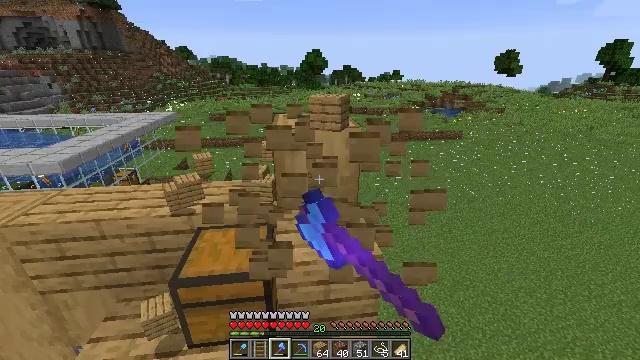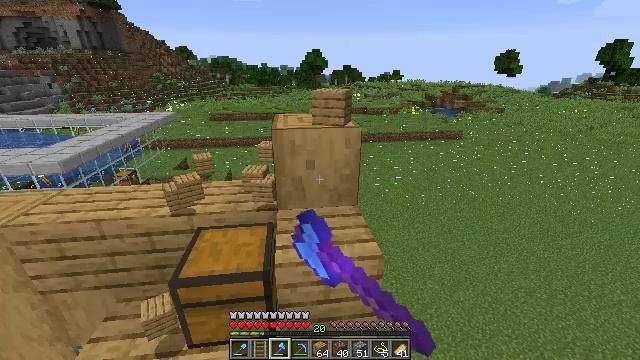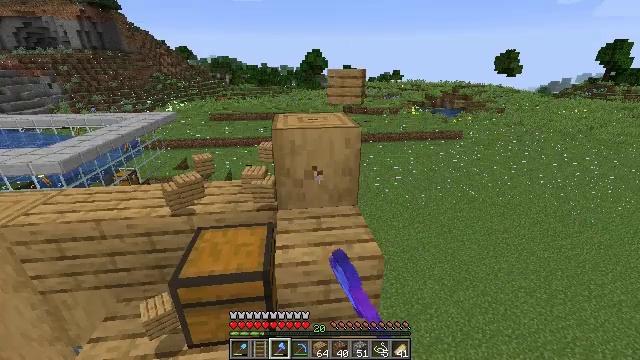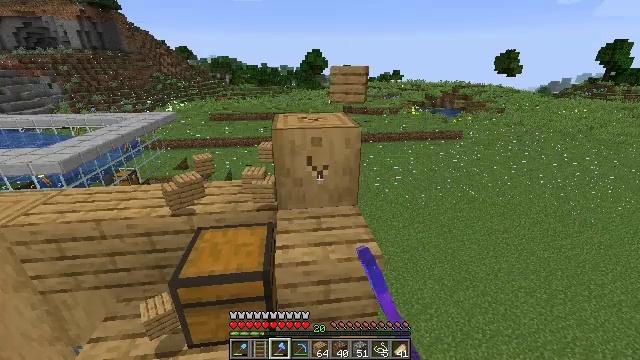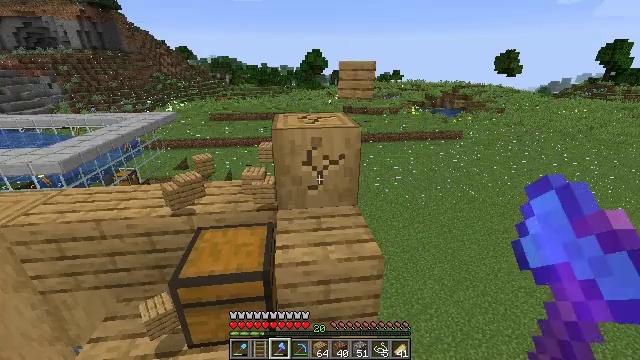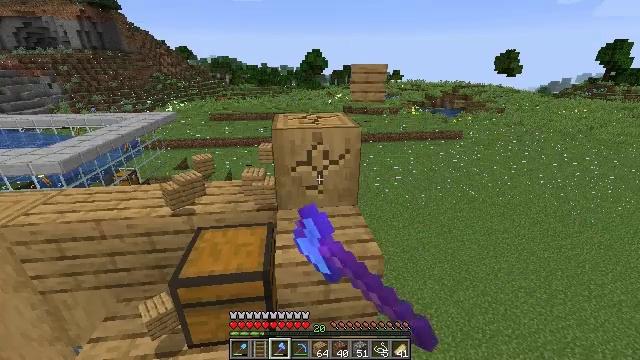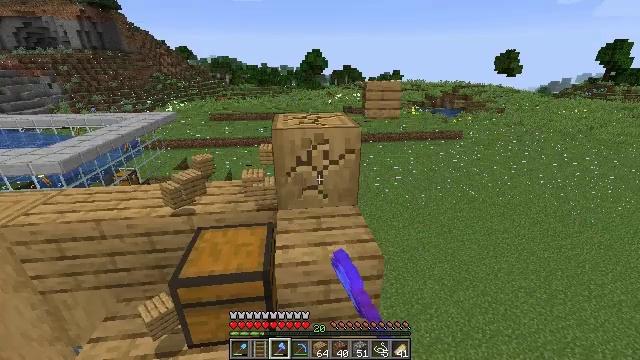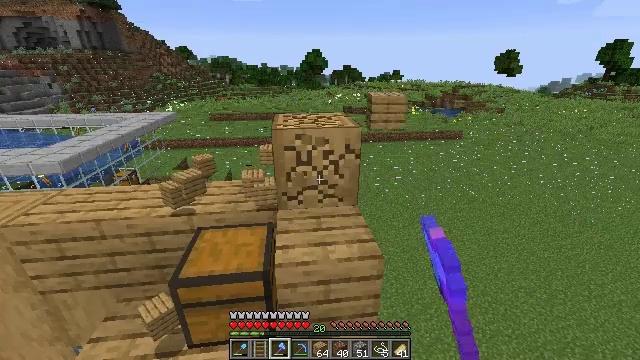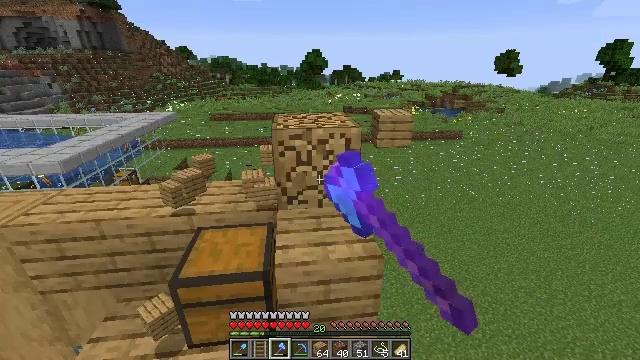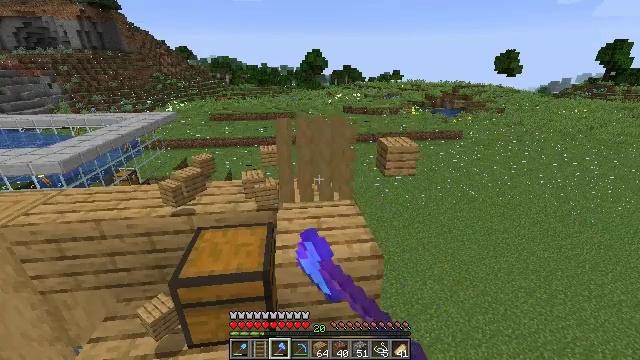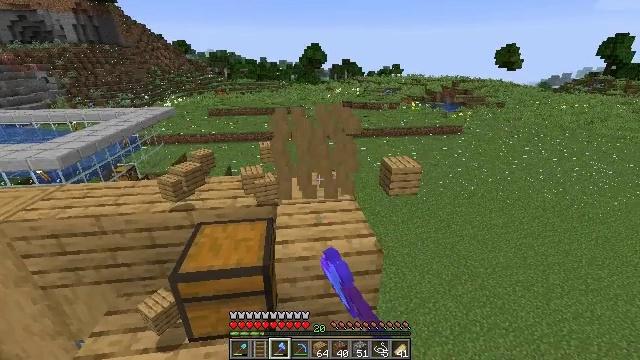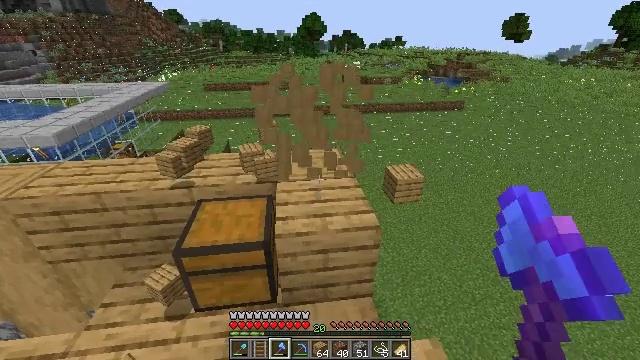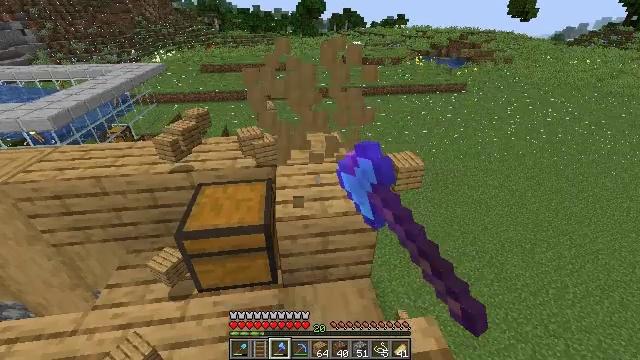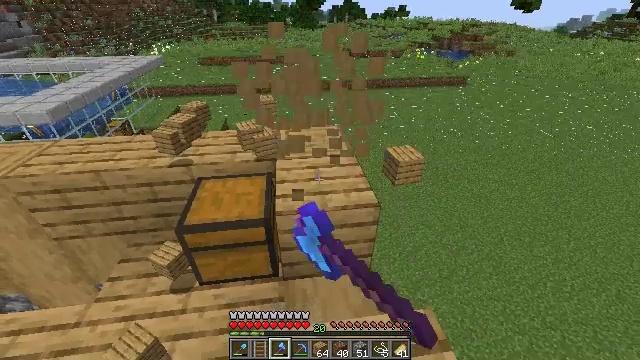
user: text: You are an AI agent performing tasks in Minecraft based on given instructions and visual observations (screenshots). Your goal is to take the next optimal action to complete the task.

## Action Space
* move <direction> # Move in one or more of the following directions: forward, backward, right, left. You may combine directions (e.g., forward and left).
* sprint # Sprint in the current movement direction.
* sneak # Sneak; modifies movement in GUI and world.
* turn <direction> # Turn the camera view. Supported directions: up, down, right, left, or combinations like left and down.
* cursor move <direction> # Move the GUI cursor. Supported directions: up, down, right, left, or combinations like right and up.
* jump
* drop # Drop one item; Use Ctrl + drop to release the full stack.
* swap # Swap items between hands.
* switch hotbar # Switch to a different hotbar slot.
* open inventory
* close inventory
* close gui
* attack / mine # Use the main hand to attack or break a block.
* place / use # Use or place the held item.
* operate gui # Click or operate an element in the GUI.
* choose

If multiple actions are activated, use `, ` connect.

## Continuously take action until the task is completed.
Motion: motion action
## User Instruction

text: Gather stripped oak log from a tree.
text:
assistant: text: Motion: attack / mine
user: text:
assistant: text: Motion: attack / mine
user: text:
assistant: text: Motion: attack / mine
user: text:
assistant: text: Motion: attack / mine
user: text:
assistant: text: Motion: attack / mine
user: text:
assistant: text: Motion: attack / mine
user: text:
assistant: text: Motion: attack / mine
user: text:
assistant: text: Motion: attack / mine
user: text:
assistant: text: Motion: attack / mine
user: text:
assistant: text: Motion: turn down, attack / mine
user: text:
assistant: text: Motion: turn down, attack / mine
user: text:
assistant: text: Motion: turn down, attack / mine
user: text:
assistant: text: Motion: turn down, attack / mine
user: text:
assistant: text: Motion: attack / mine